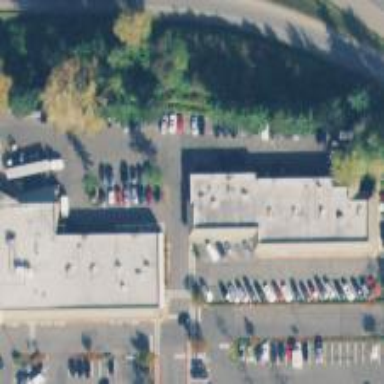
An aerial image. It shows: Car rental facility.